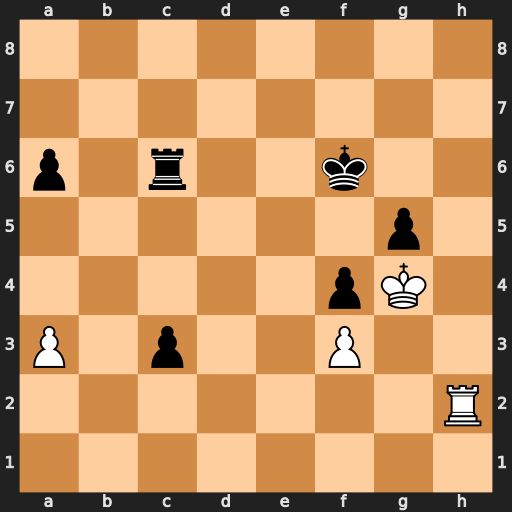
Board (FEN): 8/8/p1r2k2/6p1/5pK1/P1p2P2/7R/8
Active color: w
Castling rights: -
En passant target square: -
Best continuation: Rh6+ Ke5 Rxc6